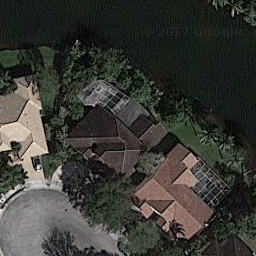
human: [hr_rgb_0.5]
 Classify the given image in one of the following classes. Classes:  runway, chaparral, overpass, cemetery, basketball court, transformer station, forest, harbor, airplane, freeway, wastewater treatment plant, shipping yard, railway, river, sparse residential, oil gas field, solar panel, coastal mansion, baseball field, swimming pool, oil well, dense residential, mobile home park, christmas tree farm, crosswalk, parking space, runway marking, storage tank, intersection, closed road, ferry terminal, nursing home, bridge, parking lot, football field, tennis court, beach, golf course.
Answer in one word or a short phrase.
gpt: coastal mansion